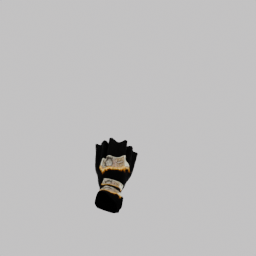
Label: people